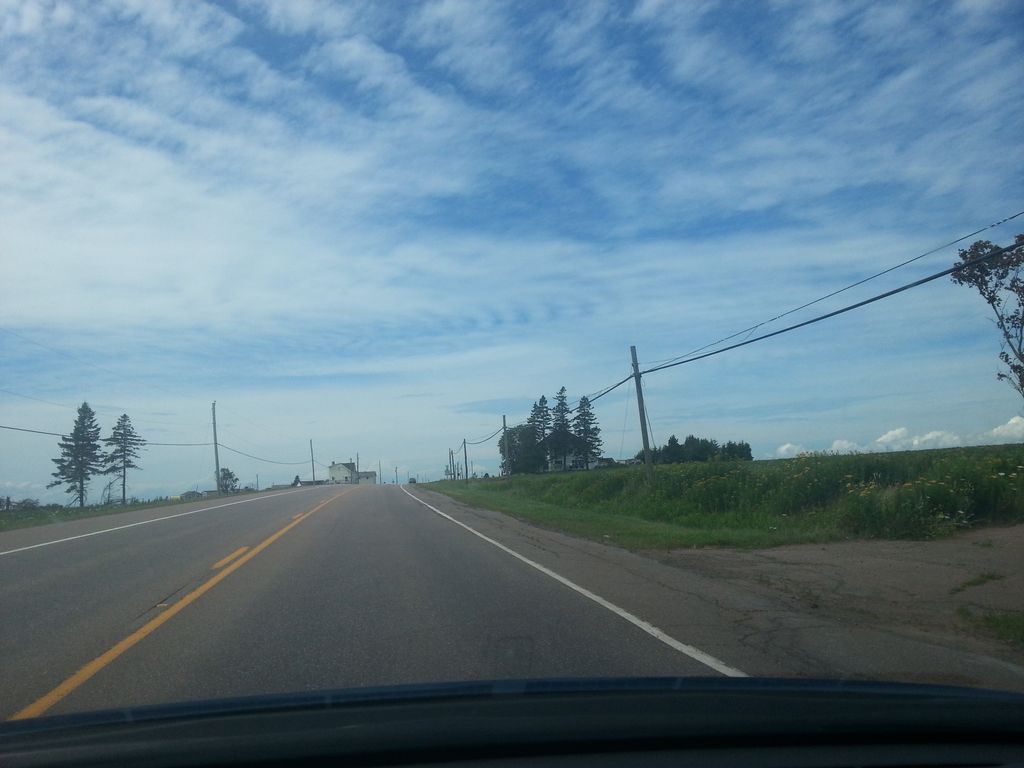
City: charlottetown